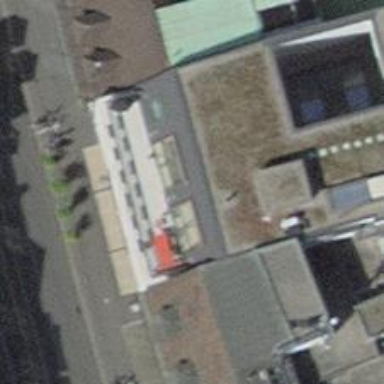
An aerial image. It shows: Clothing store.